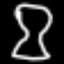
Label: hourglass